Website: walmart
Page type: account-selection
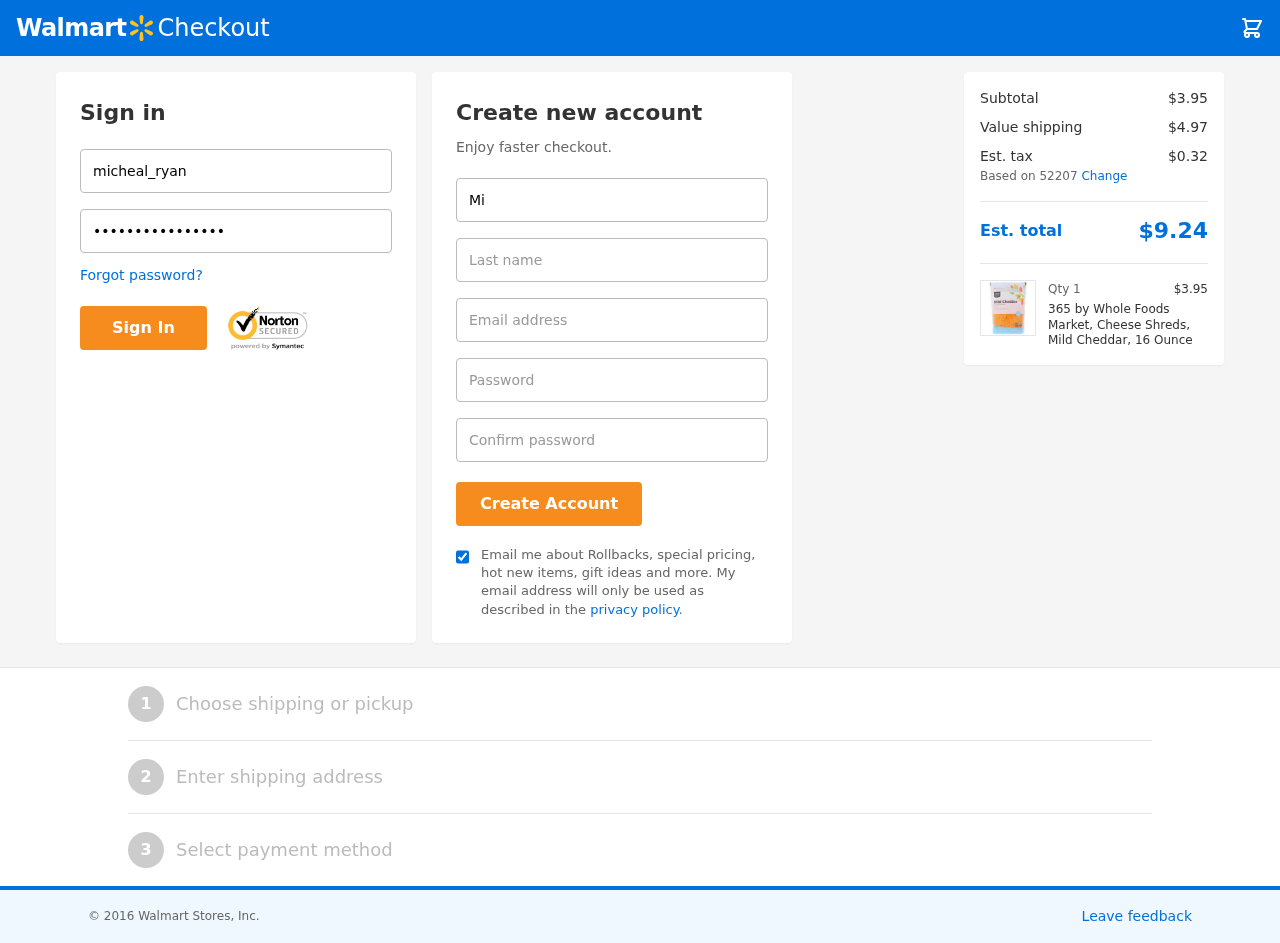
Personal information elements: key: PII_EMAIL
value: micheal.ryan@yahoo.com
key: PII_FIRSTNAME
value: Micheal
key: PII_LASTNAME
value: Ryan
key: PII_LOGIN_USERNAME
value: micheal_ryan
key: PII_POSTCODE
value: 52207
Product elements: key: PRODUCT1_NAME
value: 365 by Whole Foods Market, Cheese Shreds, Mild Cheddar, 16 Ounce
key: PRODUCT1_PRICE
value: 3.95
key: PRODUCT1_QUANTITY
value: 1
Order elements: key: ORDER_SUBTOTAL
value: $3.95
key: ORDER_SHIPPING_COST
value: $4.97
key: ORDER_TAX
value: $0.32
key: ORDER_TOTAL
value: $9.24